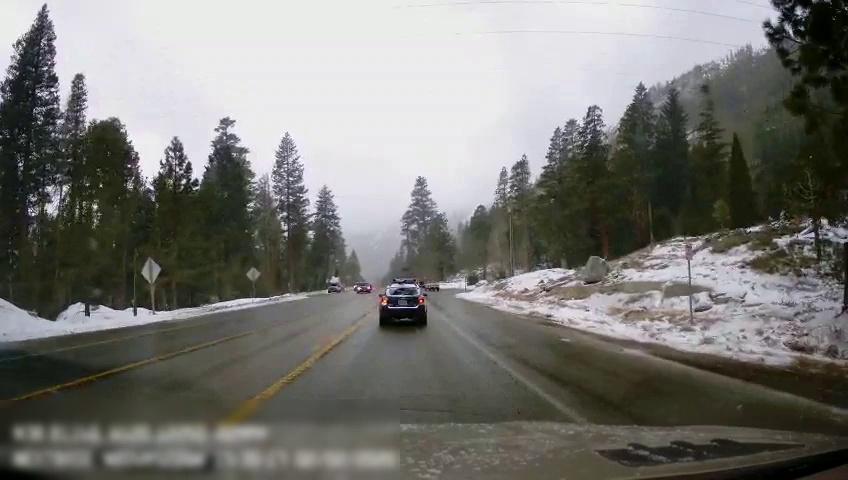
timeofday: Day
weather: Snowy
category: Drivable Space
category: Vehicles | Truck
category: Vehicles | Truck
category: Vehicles | SUV
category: Vehicles | SUV
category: Lanes | Current Lane
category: Lanes | Opposite Lane
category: Lanes | Opposite Lane
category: Lanes | Current Lane
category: Traffic | Signs